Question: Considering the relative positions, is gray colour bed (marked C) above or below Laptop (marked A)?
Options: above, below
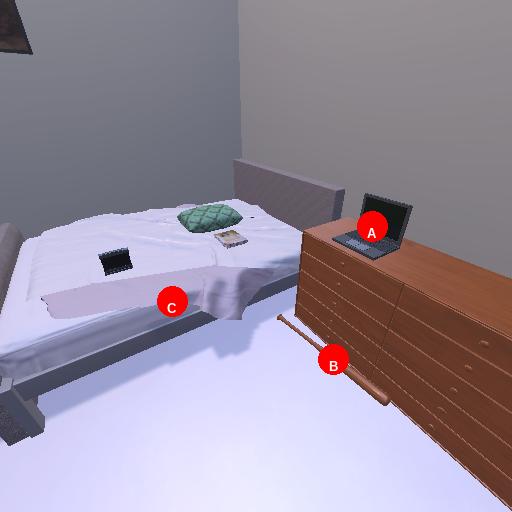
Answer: above